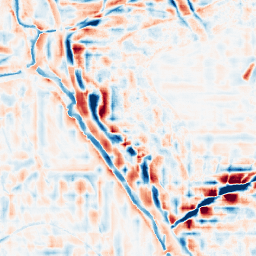
Category: wavelet
Decomposition family: wavelet_reverse_biorthogonal
Decomposition parameters: wavelet: rbio2.4
level: 4
Upsampling method: quintic
Upsampling parameters: scale: 4
Upsampling scale: 4